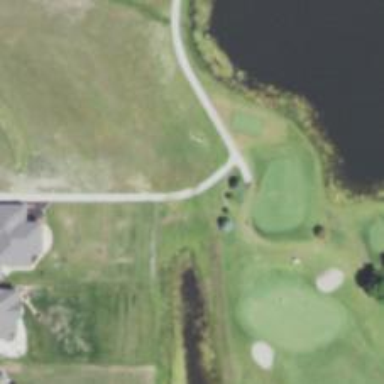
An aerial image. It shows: Path for both roads and golfers.